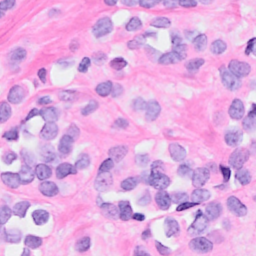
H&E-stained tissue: Breast